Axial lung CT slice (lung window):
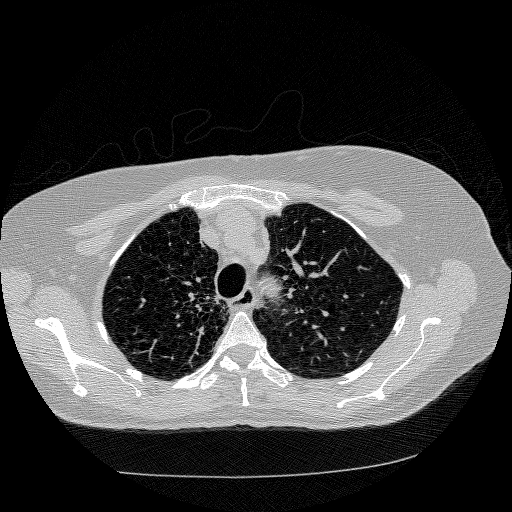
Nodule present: no